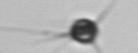
Label: Acanthoica_quattrospina